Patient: sex M, age 78
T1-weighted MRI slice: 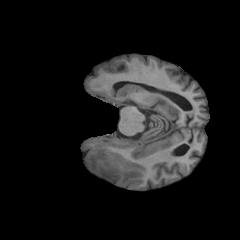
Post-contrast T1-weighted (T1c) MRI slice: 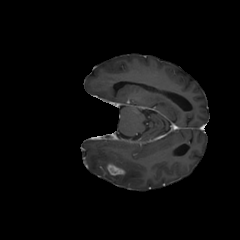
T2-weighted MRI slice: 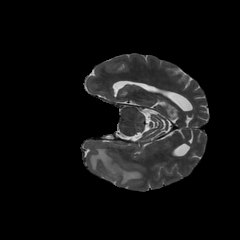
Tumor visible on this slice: yes
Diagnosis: Glioblastoma, IDH-wildtype
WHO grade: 4